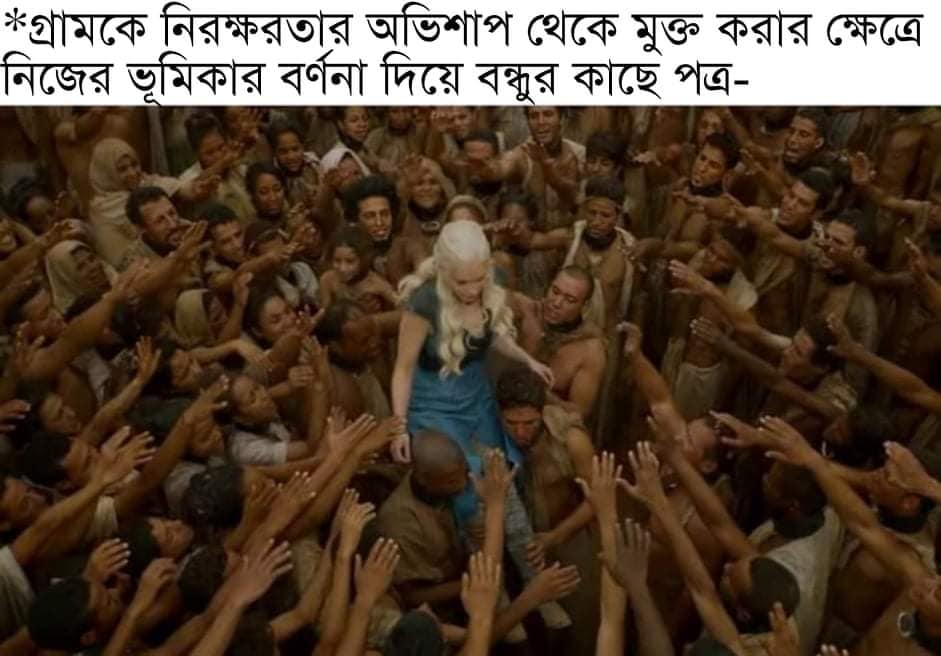
Caption: *গ্রামকে নিরক্ষরতার অভিশাপ থেকে মুক্ত করার ক্ষেত্রে নিজের ভুমিকার বর্ণনা দিয়ে বন্ধুর কাছে পত্র -
Label: non-hate